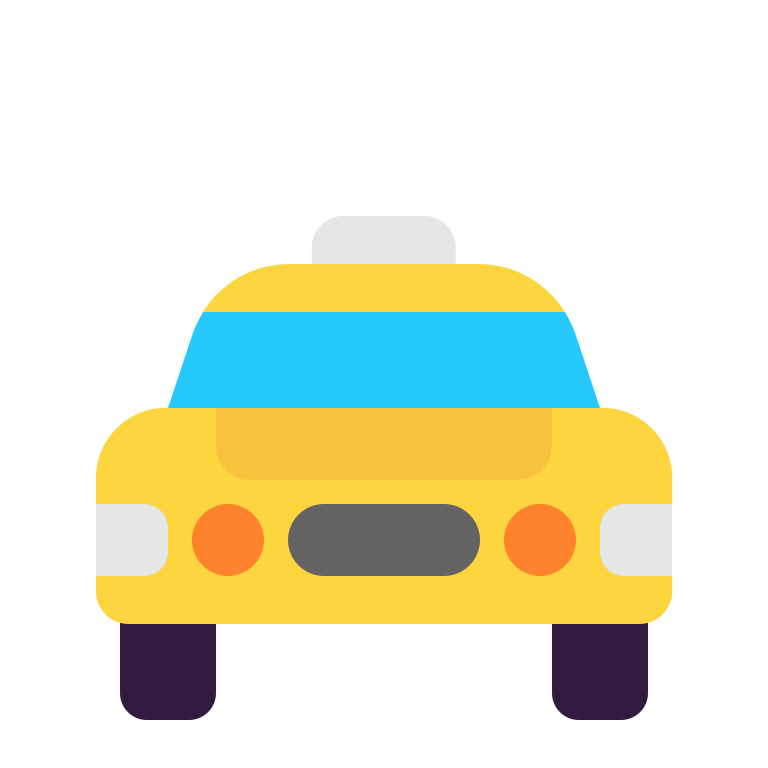
oncoming taxi flat